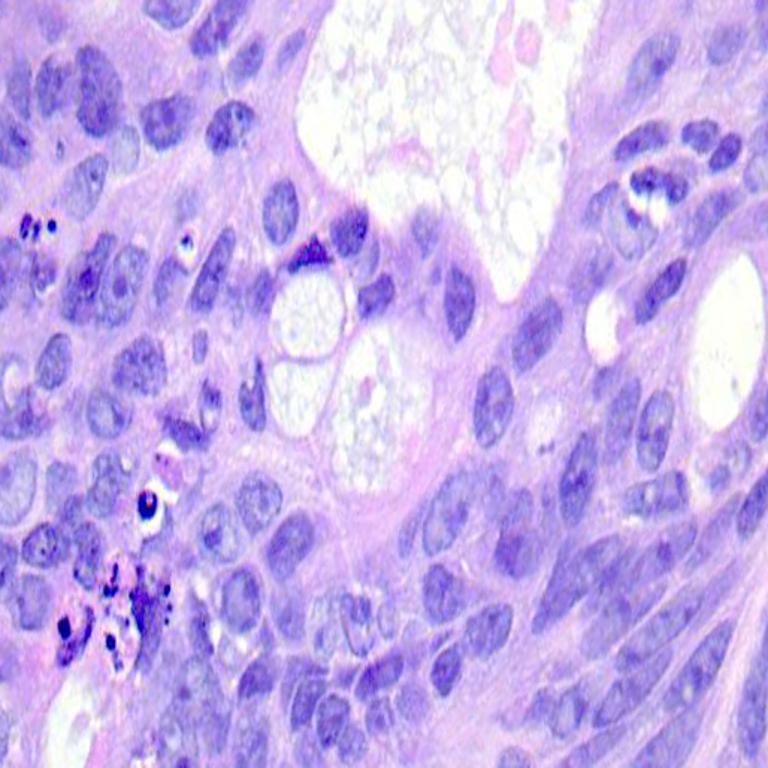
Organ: colon
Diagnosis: adenocarcinomas